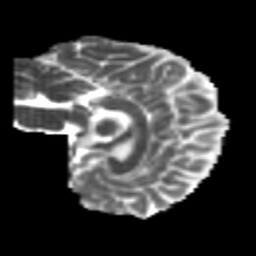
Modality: MD
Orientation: sagittal
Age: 22
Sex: female
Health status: healthy
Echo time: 0.074 s